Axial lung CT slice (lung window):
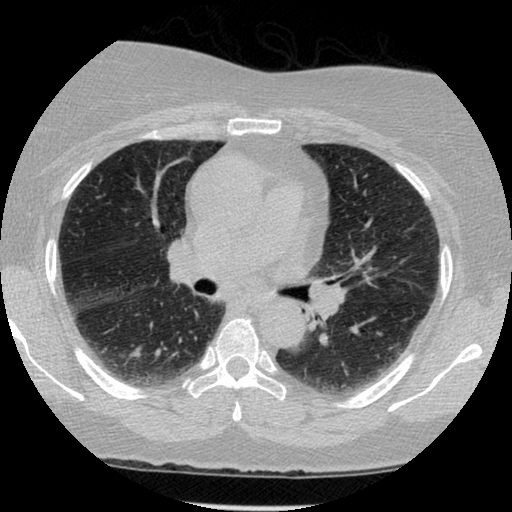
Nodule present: no